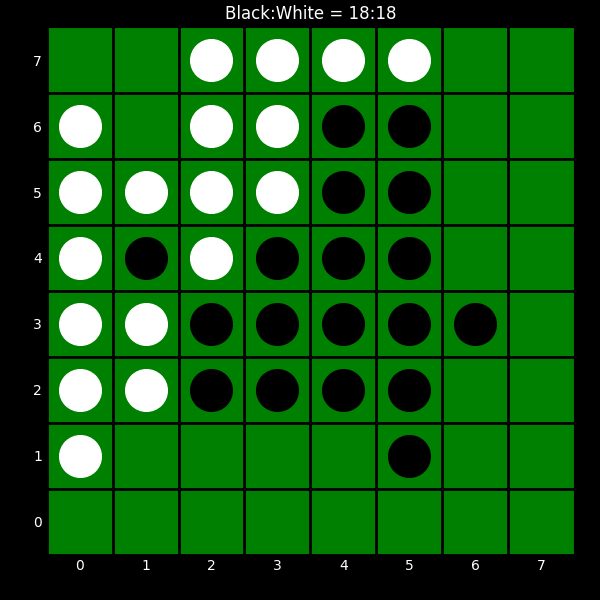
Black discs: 18
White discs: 18